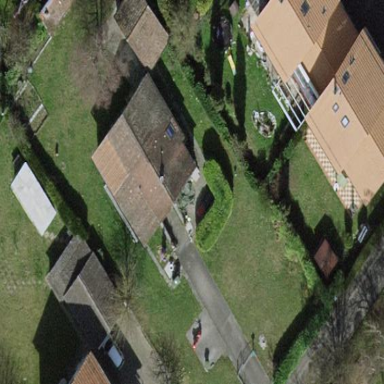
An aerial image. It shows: Garden surrounded by fence.